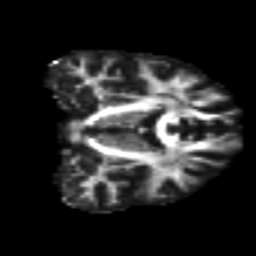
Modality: FA
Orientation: coronal
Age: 36
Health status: ill
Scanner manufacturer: philips
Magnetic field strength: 3 T
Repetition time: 9 s
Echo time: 0.127 s